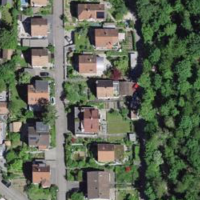
EUNIS habitat code: 57
Species observed at this site:
Cosmos bipinnatus